Question: I have created instancing, that correctly display geometry, but its graphics is incorrect.
My VS look like this
'''
#version 410
#include "engine-variables.inc"
#include "functions.inc"
in vec3 POSITION;
in vec3 NORMAL;
in vec2 TEXCOORD0;
in mat4 INSTANCE_TRANSFORM;
out vec2 vTexCoord;
out vec3 vNormal;
void main()
{
gl_Position = CalcPositionInWorld_Instance(POSITION, INSTANCE_TRANSFORM);
vNormal = NORMAL;
vTexCoord.x = TEXCOORD0.x;
vTexCoord.y = 1.0 - TEXCOORD0.y;
}
'''
'#include'
I have simple fragment shader
'''
#version 410
in vec2 vTexCoord;
in vec3 vNormal;
out vec4 fCol;
uniform sampler2D en_texModel;
void main()
{
vec4 texVal = texture2D(en_texModel, vTexCoord);
fCol = vec4(1, 0, 0, 1) + 0.00001 * texVal + vec4(0.00001 * vNormal, 0);
}
'''
Result is incorrectly colored. Model is not red, but black and white (randomly distributed over triangles) - only few triangles are red

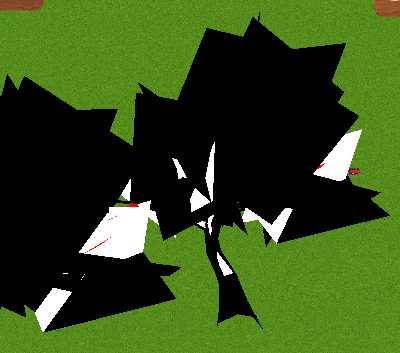
Answer: The culprit was the line:
'''
fCol = vec4(1, 0, 0, 1) + 0.00001 * texVal + vec4(0.00001 * vNormal, 0);
'''
Which can still result in a black color if either texVal.x or vNormal.x is large and negative, cancelling out the red color from vec4(1,0,0,1).